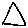
Label: triangle